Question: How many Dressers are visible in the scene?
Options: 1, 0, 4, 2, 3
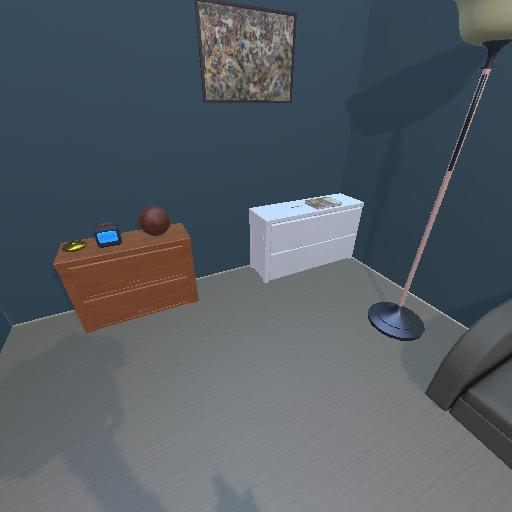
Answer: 1